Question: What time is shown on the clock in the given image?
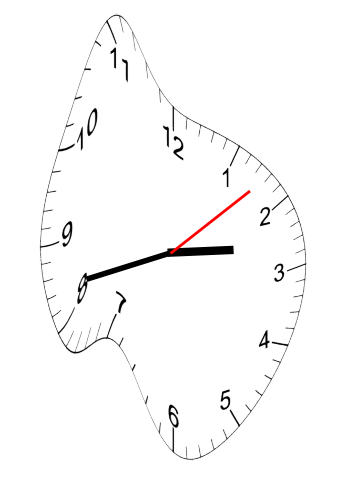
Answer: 02:42:08